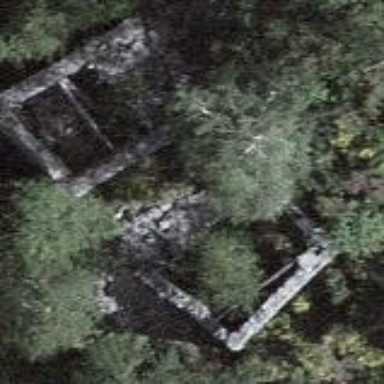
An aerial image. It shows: Historic building now in ruins.